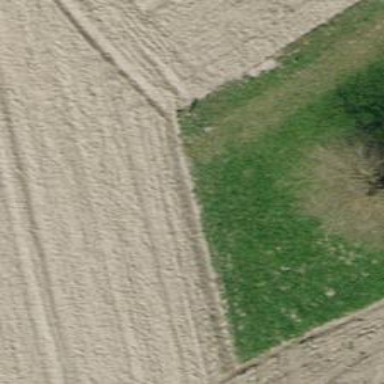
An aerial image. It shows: Grassy track with grade5 tracktype.